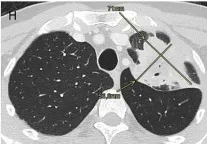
Clinical imaging. For clinical case 3, the CT scan.
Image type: radiology (ct)